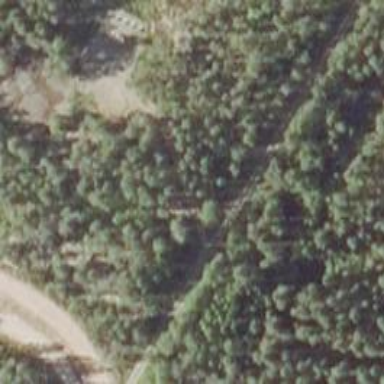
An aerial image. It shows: Track road designed for nordic skiing.